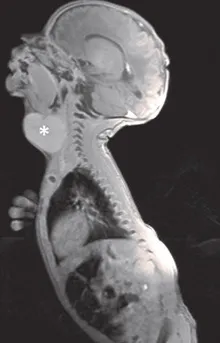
T1-weighted , MRI images, showing a lobulated tumor (asterisks) at the level of the thyroid gland, extending from the left side to the midline.
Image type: radiology (mri)